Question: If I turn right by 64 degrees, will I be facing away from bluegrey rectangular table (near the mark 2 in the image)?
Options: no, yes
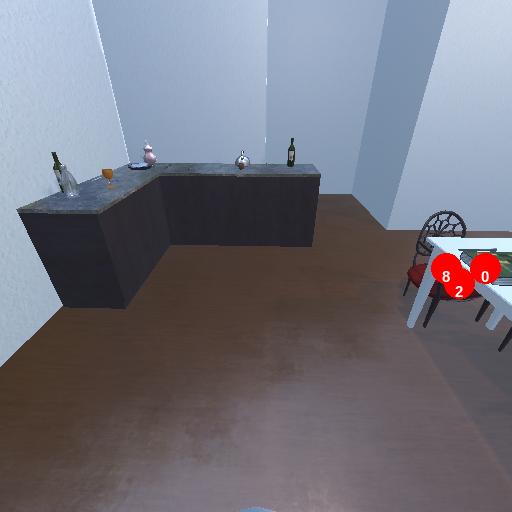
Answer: no